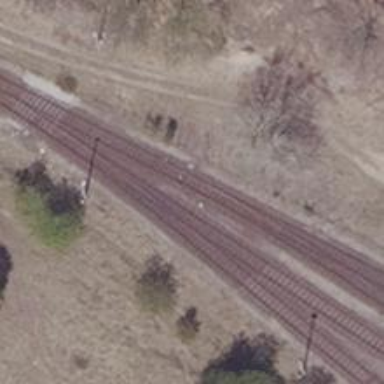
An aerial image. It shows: Railway yard used for servicing trains.